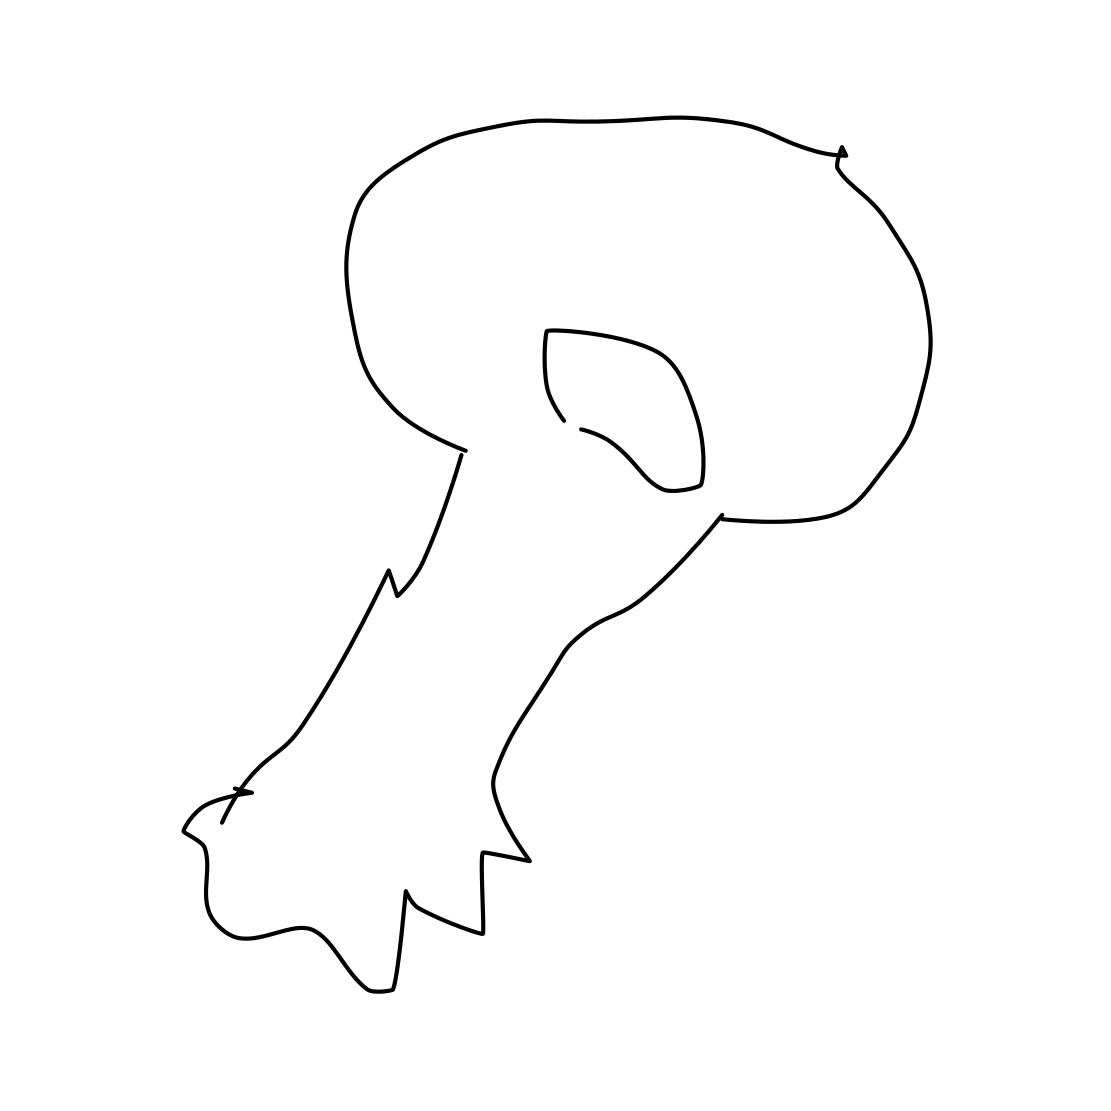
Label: key